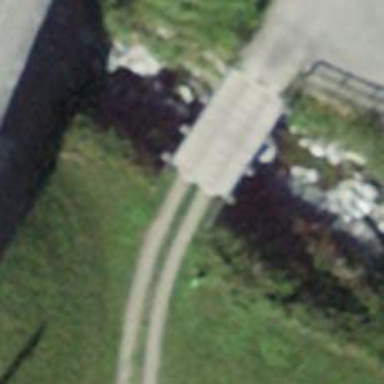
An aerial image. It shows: Track road with bridge.